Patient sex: F
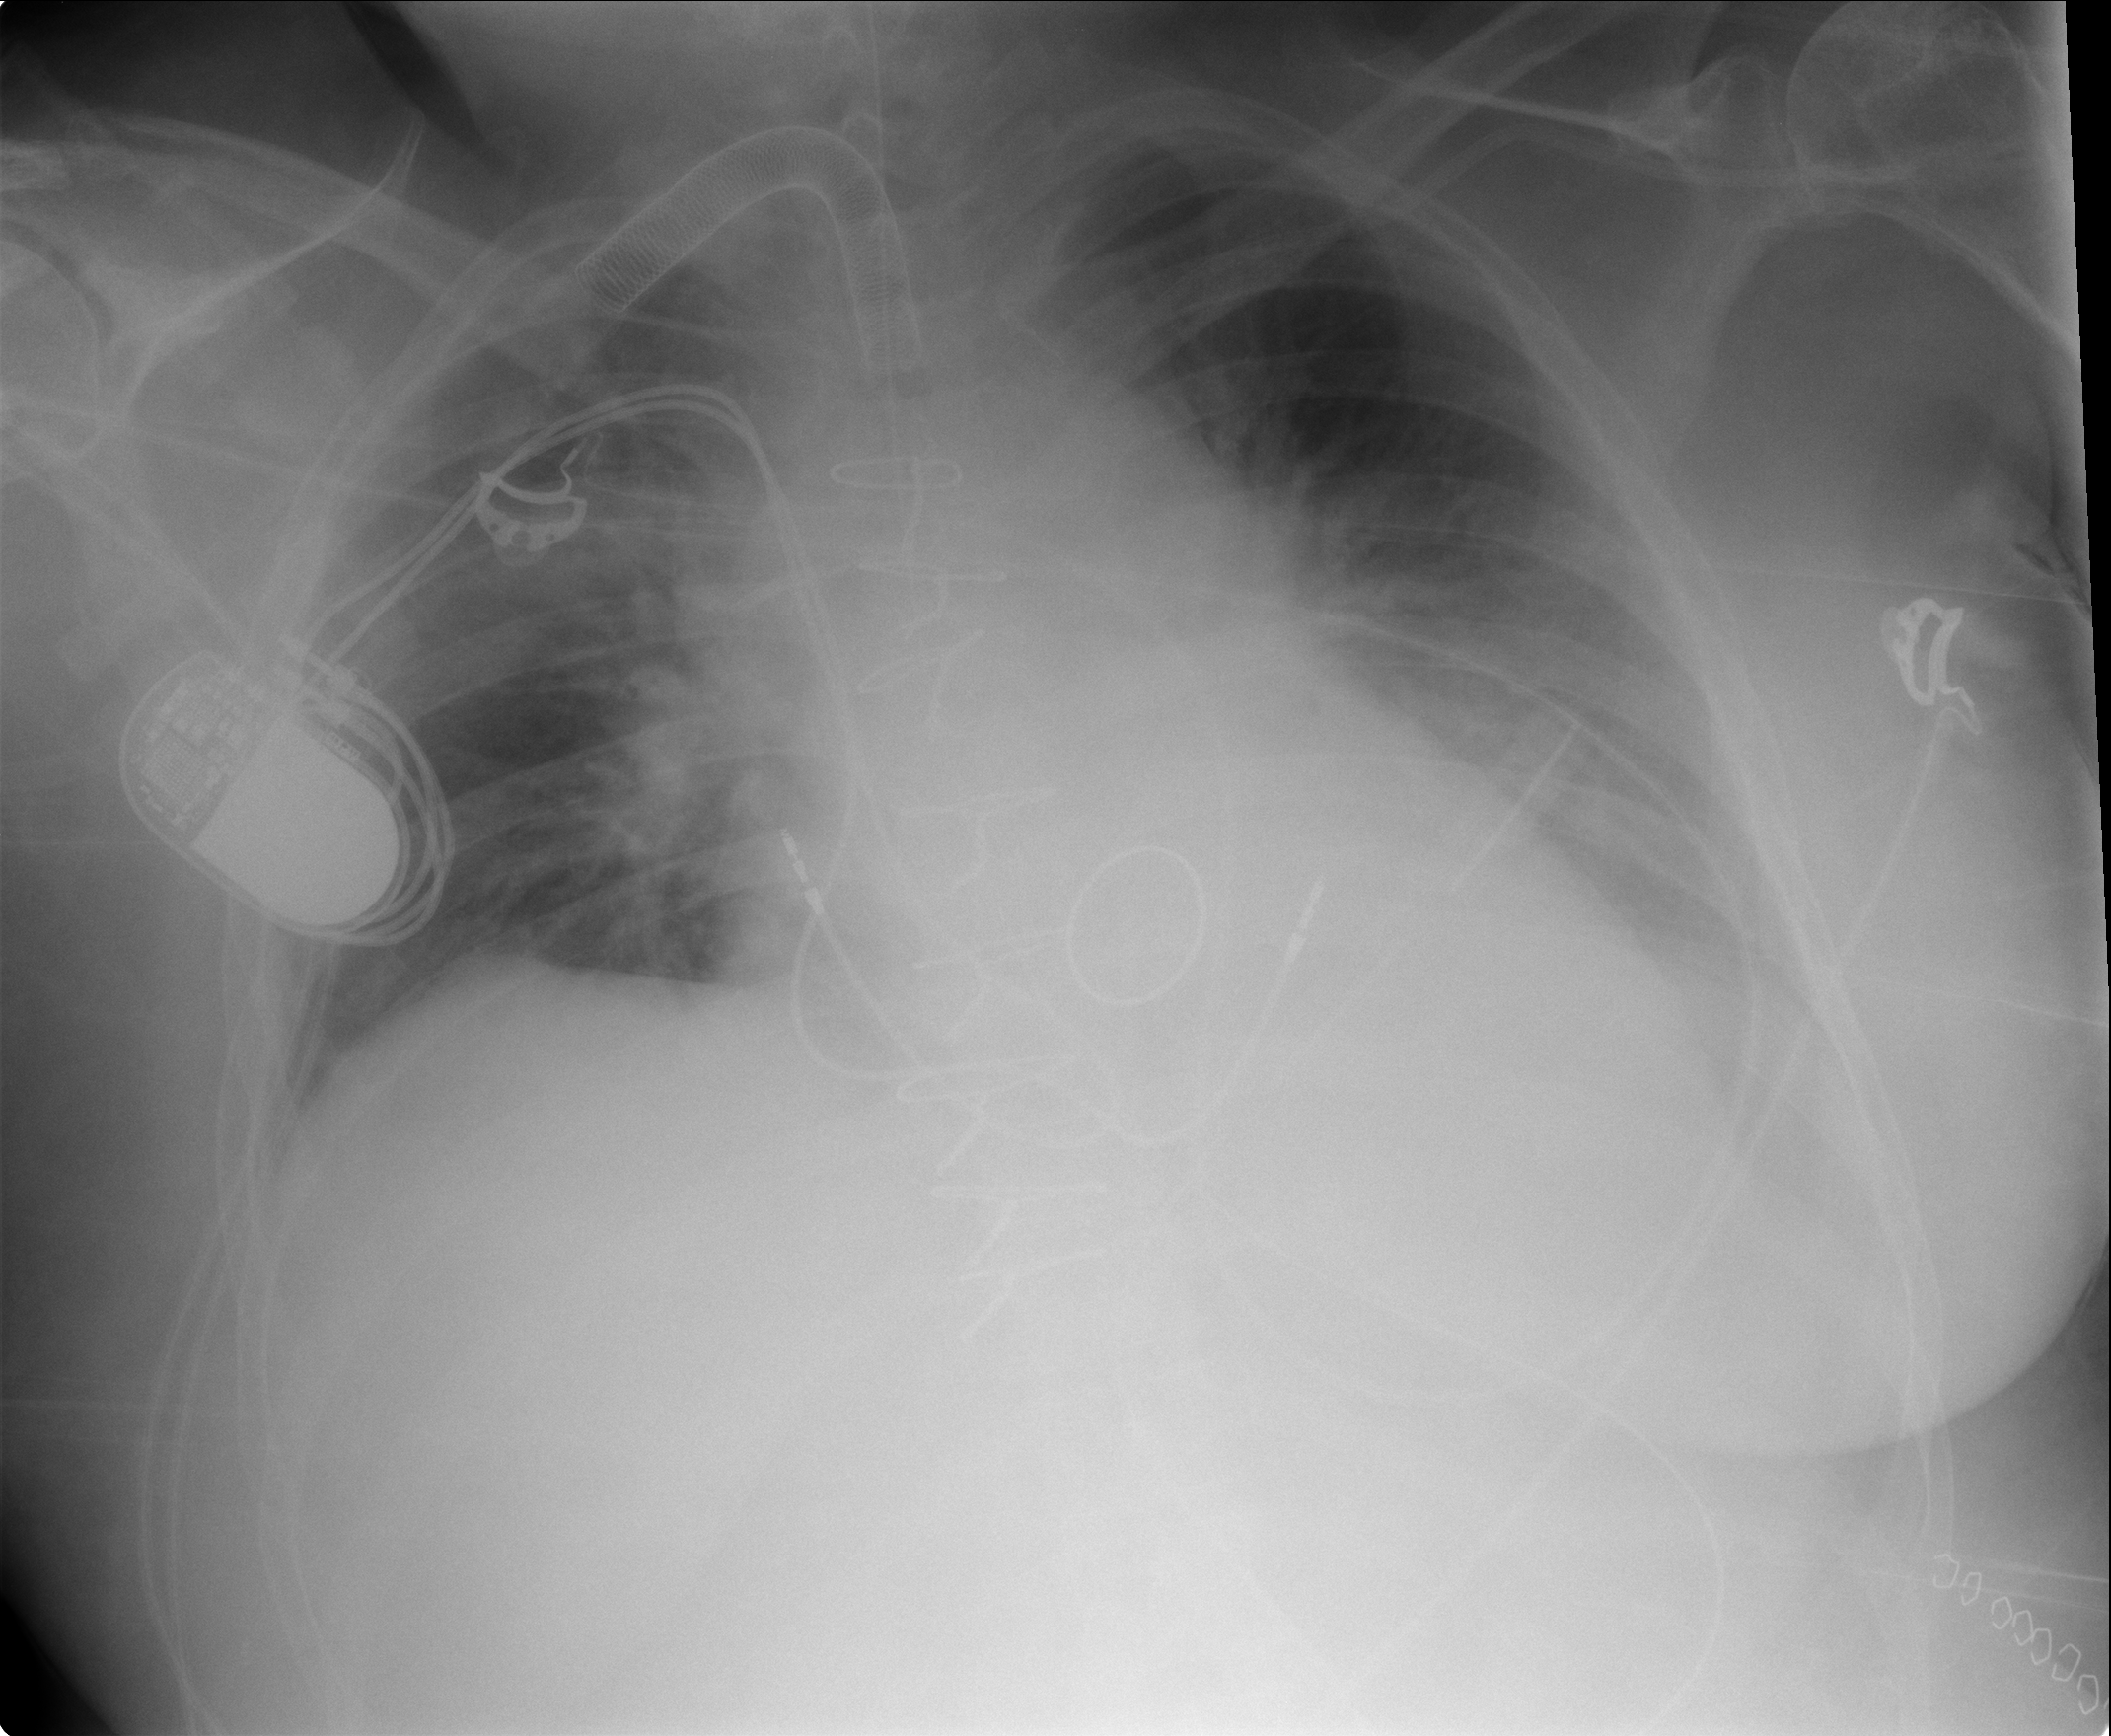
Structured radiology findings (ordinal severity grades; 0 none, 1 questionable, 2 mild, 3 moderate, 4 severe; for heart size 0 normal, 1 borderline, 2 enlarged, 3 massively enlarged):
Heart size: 2
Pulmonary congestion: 2
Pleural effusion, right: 0
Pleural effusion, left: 3
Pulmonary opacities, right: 2
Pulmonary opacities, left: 0
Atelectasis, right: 2
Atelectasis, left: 2